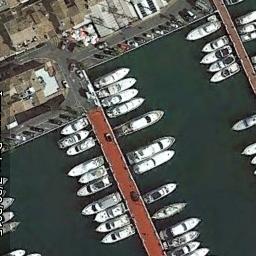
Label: harbor